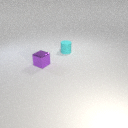
small cyan rubber cylinder behind small purple metal cube